Question: We have 11 columns (Columns B through L) of codes that I need to select based on a VLOOKUP from another sheet. IF ANY of the column values are "HI" or "EXT", I need to keep the record, if ALL of the column values are "M" I can exclude it. Column A is my LOOKUP list.

Right now the best I can come up with is 11 nested =IF(VLOOKUP(...) statements to set an inclusion flag, but if there's a way to SUM a TRUE/FALSE flag based on equality to the value "M" across all 11 columns...I've not had success finding that.
Any ideas?
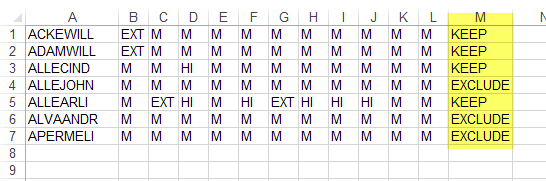
Answer: This can be solved in two steps:
1. For columns B-L, the formula needs to be your VLookup formula (which you didn't put here) and ="M" at the end of it, which will result in a binary true/false value.
2. Then, in column M, simply do a logical AND using the AND function across B-L for each row e.g. =AND(B1:L1)
Another option, if you wish to keep the display format the same, is to do an array formula.
1. Enter =IF(AND(B1:L1="M"), "KEEP", "EXCLUDE"), then press CTRL+SHIFT+ENTER and it will add curly braces to it, meaning it calculates an array value. The resulting formula in the cell will be {=IF(AND(B1:L1="M"), "KEEP", "EXCLUDE")}. I tested, and it appeared to work as expected.